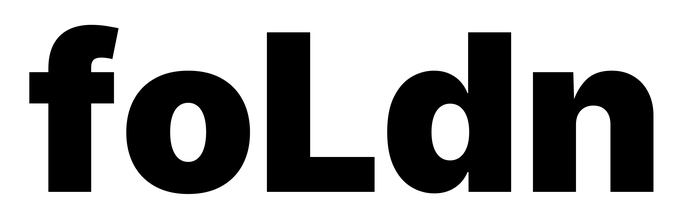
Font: Inter_Black